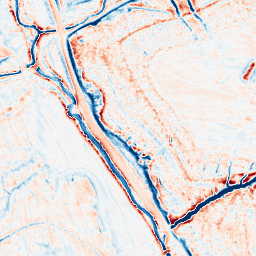
Category: edge_preserving
Decomposition family: anisotropic_diffusion
Decomposition parameters: iterations: 20
kappa: 50
gamma: 0.2
Upsampling method: cubic_catmull_rom
Upsampling parameters: scale: 4
Upsampling scale: 4